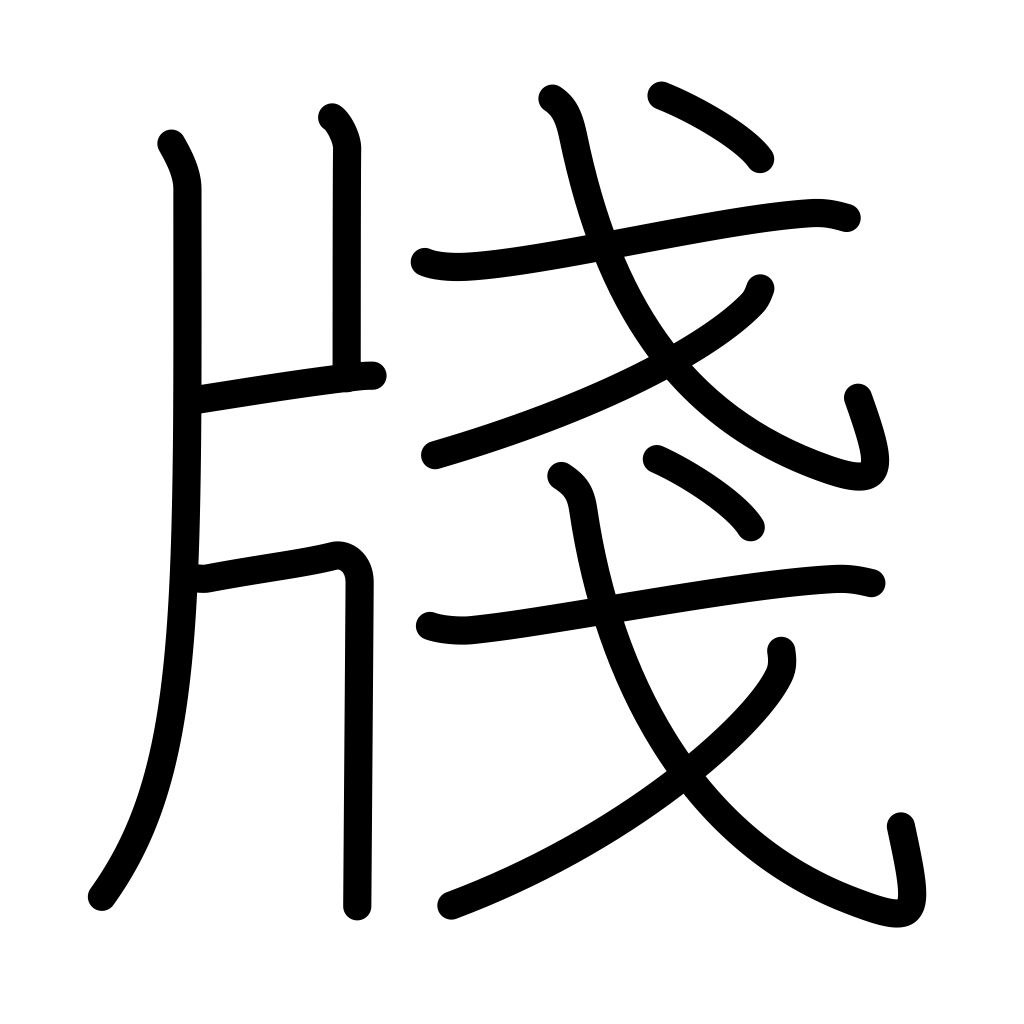
Meaning: paper, label, letter, composition